Question: I'd like to get a jqGrid that, for one certain column, instead of turning the cell into a text box, pops up a form that needs to be filled out. When the form is closed, the data that was input is saved to the cell. The user never has the ability to interact directly with the cell, so as not to corrupt the data.
See the picture, I have the user table that I want to interact with. There also happens to be a book table sitting somewhere. When the user clicks on fav_books column, a popup appears, populated by book table. User select some books, clicks ok, and the id's of those books are saved to the cell.

For now, I'm just concerned with getting a popup to display. 'custom_element' and 'custom_value' don't help because they turn the cell into the DOM element being returned. I tried using 'afterEditCell' like this (just for proof of concept) but couldn't save the cell:
'''
grid.jqGrid({
...
afterEditCell: function(rowid, name,val,iRow,iCol){
if(name=='fav_books'){
alert("see my table?");
//which one saves (edits?) the cell?
//grid.jqGrid('setRowData',rowid,{fav_books: 'hi'});
//grid.jqGrid('setCell',rowid, 'fav_books','hi',null,null,false);
//grid.jqGrid('saveCell',iRow,iCol);
}
},
...
});
'''
Can I finish the editing cell process inside of afterEditCell, or will I need to have custom functions for every event after afterEditCell? Is there some way to do this already built into jqGrid (and I'm just making life hard for myself?)
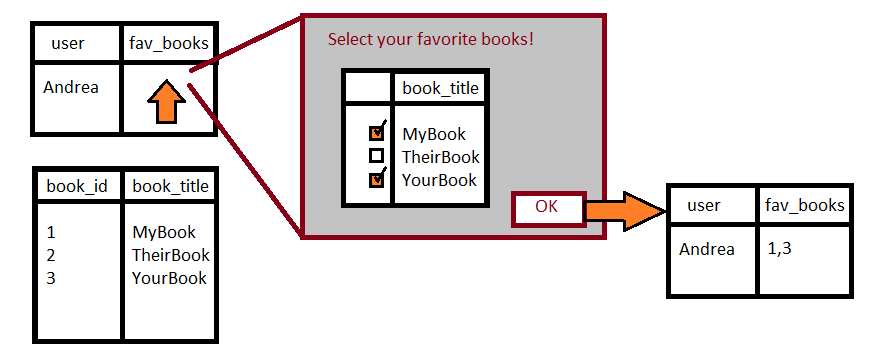
Answer: Before answering on your direct question I would you suggest to take a look at <URL> are also about the same subject.
So my suggestion for you is to consider to use 'multiple: true' option of the 'editoptions' in connection with 'edittype:'select'' and 'formatter:'select''. In the way you will be able to implement your requirement very easy and in the way which are very close to what you need.